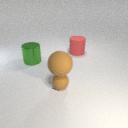
large red rubber cylinder to the right of small brown rubber sphere